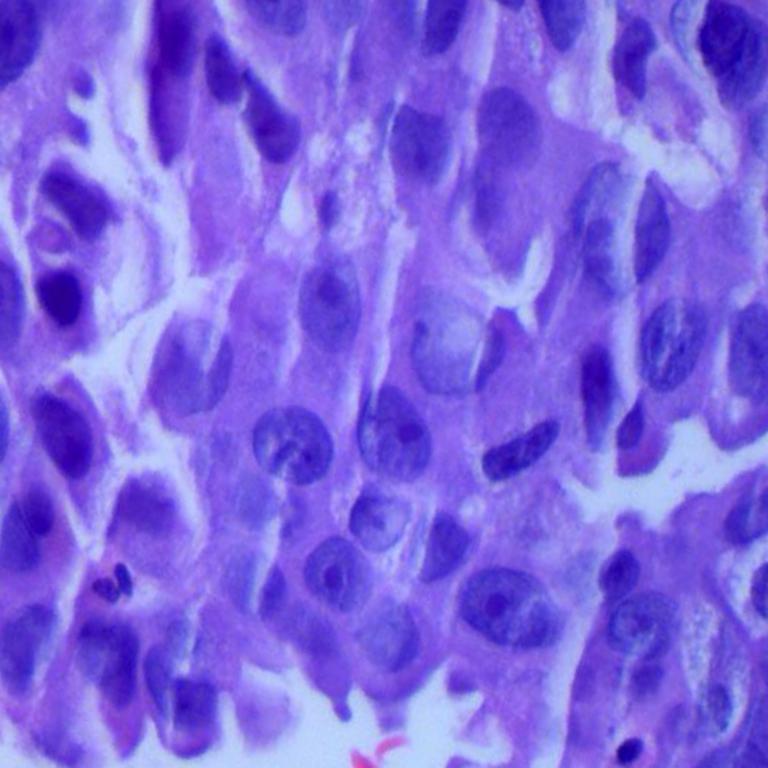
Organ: lung
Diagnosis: adenocarcinomas